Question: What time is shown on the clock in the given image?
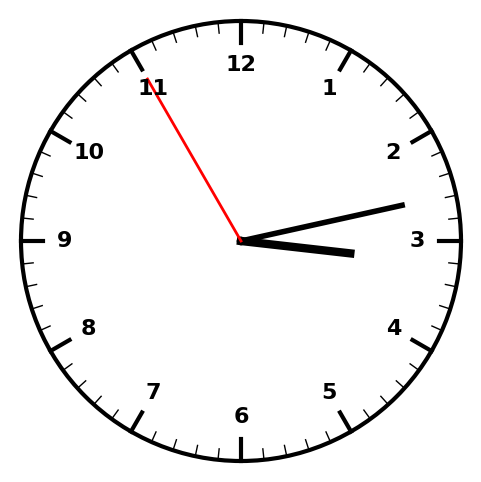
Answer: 03:12:55